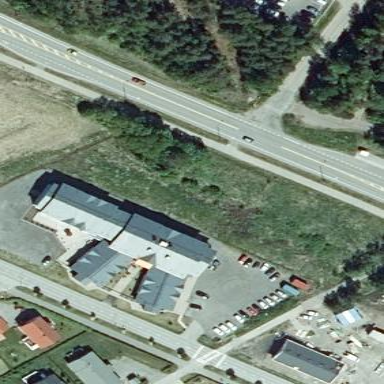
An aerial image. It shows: Building.